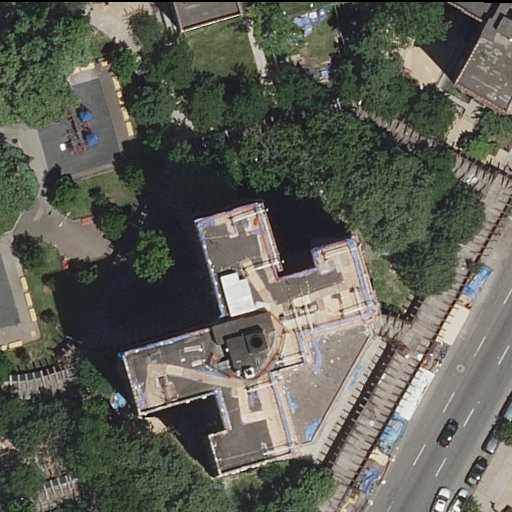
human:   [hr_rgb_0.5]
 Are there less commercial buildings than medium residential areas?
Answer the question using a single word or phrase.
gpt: no

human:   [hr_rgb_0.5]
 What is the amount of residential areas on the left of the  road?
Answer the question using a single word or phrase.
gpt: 0

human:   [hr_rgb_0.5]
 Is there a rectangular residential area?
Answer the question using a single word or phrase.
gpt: yes

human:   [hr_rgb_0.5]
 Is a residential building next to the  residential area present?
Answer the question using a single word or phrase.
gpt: yes

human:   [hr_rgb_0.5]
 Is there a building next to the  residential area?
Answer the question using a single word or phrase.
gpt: yes

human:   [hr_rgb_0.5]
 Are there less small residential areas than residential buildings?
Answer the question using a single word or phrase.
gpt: yes

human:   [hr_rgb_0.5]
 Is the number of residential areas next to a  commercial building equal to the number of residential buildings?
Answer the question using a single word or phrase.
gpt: no

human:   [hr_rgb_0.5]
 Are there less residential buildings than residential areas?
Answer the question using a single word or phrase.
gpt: no

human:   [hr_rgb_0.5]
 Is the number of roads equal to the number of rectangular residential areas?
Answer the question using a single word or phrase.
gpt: yes

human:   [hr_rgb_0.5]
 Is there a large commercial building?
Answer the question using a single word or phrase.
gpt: no

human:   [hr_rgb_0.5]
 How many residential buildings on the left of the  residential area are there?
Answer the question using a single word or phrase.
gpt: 1

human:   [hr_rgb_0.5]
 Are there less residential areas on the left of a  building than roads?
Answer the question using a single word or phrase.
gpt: yes

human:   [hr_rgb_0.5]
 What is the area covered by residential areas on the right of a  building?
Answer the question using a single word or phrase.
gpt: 0m2

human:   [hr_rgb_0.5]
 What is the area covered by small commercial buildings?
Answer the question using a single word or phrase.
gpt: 0m2

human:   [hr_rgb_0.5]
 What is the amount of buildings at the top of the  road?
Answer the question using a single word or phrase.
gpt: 2

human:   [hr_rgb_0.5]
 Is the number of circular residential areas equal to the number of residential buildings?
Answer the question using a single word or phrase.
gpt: no

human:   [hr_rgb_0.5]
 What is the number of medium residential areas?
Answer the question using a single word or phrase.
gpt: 0

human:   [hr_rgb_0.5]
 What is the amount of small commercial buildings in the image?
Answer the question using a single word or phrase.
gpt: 0

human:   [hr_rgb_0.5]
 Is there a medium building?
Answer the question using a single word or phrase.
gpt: yes

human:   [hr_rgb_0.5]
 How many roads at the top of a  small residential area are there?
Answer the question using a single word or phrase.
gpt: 0

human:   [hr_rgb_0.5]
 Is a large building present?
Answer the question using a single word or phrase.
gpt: yes

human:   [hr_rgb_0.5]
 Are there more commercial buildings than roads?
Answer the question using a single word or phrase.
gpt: no

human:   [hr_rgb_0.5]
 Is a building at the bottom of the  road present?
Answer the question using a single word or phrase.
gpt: no

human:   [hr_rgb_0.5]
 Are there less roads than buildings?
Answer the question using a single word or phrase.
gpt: yes

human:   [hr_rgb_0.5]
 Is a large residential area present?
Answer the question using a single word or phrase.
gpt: yes

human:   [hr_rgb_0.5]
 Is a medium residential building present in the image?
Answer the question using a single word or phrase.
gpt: yes

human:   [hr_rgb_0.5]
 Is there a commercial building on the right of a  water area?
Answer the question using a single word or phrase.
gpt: no

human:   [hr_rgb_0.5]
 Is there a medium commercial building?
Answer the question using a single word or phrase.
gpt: no

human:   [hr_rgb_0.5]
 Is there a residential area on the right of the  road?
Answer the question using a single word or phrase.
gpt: no

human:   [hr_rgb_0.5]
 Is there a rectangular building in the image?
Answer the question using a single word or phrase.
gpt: yes

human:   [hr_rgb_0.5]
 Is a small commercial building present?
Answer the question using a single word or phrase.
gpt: no

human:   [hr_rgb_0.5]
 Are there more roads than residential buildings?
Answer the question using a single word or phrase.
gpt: no

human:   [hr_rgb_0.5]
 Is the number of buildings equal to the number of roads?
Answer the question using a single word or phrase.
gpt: no

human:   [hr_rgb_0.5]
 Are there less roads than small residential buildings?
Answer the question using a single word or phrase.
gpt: no

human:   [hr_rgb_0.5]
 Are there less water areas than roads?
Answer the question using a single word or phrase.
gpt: yes

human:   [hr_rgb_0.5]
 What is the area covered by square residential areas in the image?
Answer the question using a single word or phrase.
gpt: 0m2